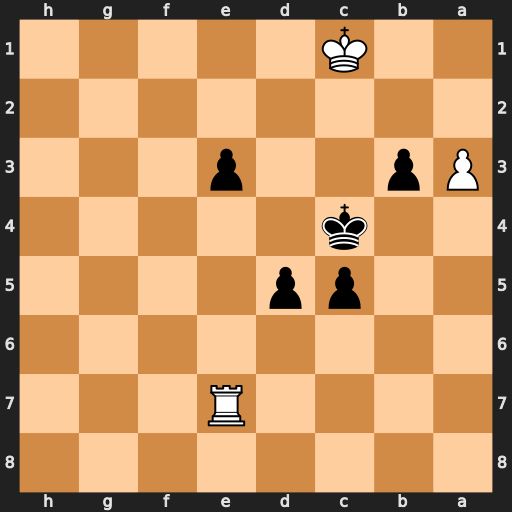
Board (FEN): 8/4R3/8/2pp4/2k5/Pp2p3/8/2K5
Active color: b
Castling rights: -
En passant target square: -
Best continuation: Kd3 Re5 Kd4